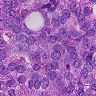
Metastatic tissue present: yes